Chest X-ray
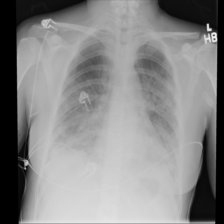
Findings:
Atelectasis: negative
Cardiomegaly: negative
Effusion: negative
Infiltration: positive
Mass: negative
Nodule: positive
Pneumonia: negative
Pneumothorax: negative
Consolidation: negative
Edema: negative
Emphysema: negative
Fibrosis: negative
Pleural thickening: negative
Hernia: negative